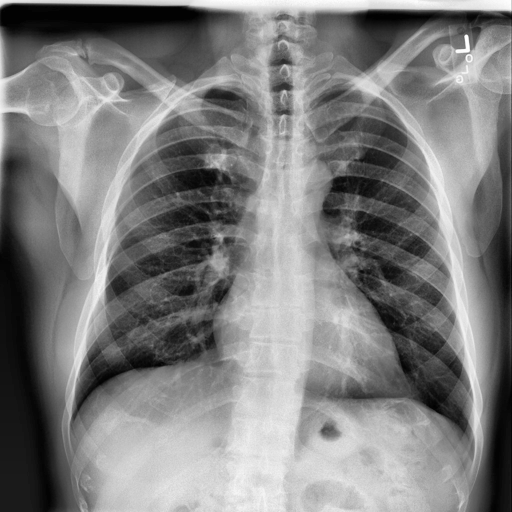
Finding: NORMAL